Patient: sex F, age 72
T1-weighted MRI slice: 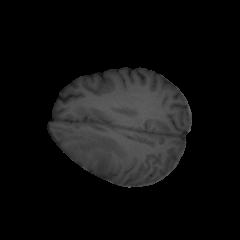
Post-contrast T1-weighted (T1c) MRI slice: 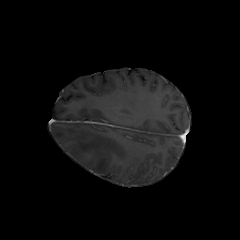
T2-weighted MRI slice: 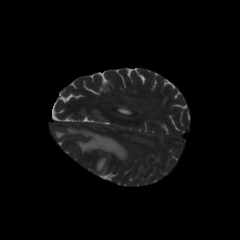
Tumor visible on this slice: yes
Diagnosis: Glioblastoma, IDH-wildtype
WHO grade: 4